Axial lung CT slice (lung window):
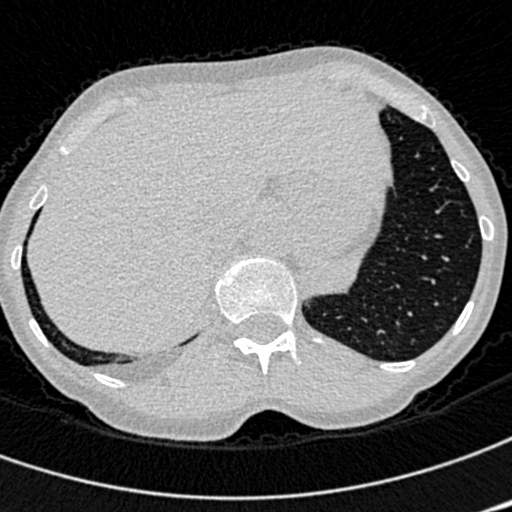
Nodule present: no